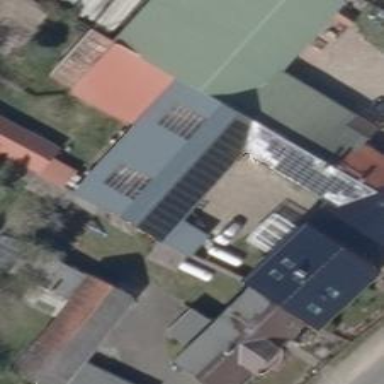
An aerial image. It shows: Solar photovoltaic panel generator producing electricity in small installation.